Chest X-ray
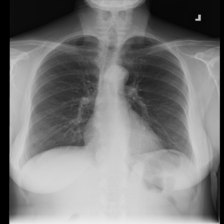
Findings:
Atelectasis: negative
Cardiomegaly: negative
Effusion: negative
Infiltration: positive
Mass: negative
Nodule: negative
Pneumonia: negative
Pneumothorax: negative
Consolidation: negative
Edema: negative
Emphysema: negative
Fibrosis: negative
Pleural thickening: negative
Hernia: negative